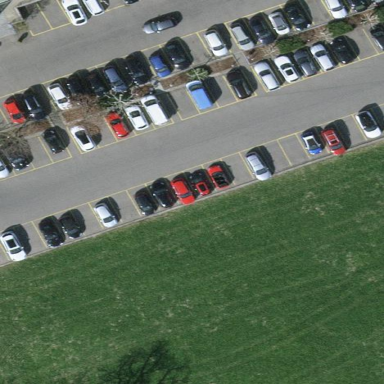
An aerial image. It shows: Parking area.